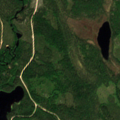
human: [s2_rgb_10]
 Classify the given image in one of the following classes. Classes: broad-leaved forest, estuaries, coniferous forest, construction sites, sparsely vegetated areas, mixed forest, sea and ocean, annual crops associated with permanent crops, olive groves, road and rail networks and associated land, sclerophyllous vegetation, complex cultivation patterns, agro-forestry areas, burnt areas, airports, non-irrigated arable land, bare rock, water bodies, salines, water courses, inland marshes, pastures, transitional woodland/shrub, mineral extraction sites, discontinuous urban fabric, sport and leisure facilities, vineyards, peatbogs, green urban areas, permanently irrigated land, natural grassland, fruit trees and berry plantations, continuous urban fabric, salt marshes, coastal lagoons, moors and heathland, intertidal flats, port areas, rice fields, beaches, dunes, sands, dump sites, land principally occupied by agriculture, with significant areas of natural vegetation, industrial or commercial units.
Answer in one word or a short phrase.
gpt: coniferous forest, transitional woodland/shrub